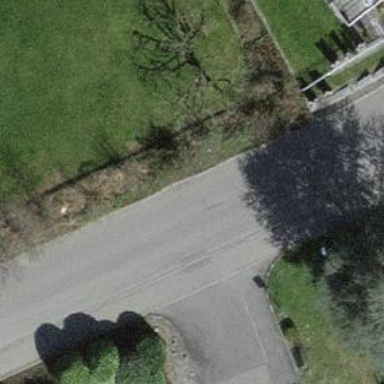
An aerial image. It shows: Hedge acting as barrier.